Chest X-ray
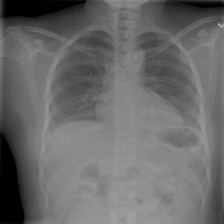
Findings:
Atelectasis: negative
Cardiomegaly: negative
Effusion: negative
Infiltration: negative
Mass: negative
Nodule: negative
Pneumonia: negative
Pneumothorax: negative
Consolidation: negative
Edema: negative
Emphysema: negative
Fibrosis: negative
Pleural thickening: negative
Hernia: negative